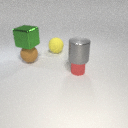
small red metal cylinder in front of large yellow rubber sphere